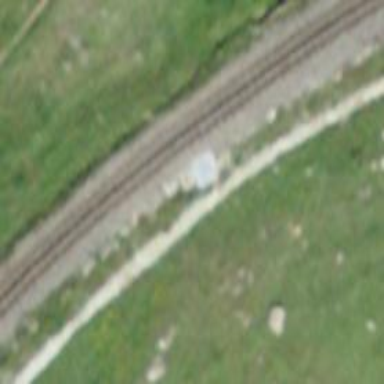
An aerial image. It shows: Preserved narrow-gauge railway track.